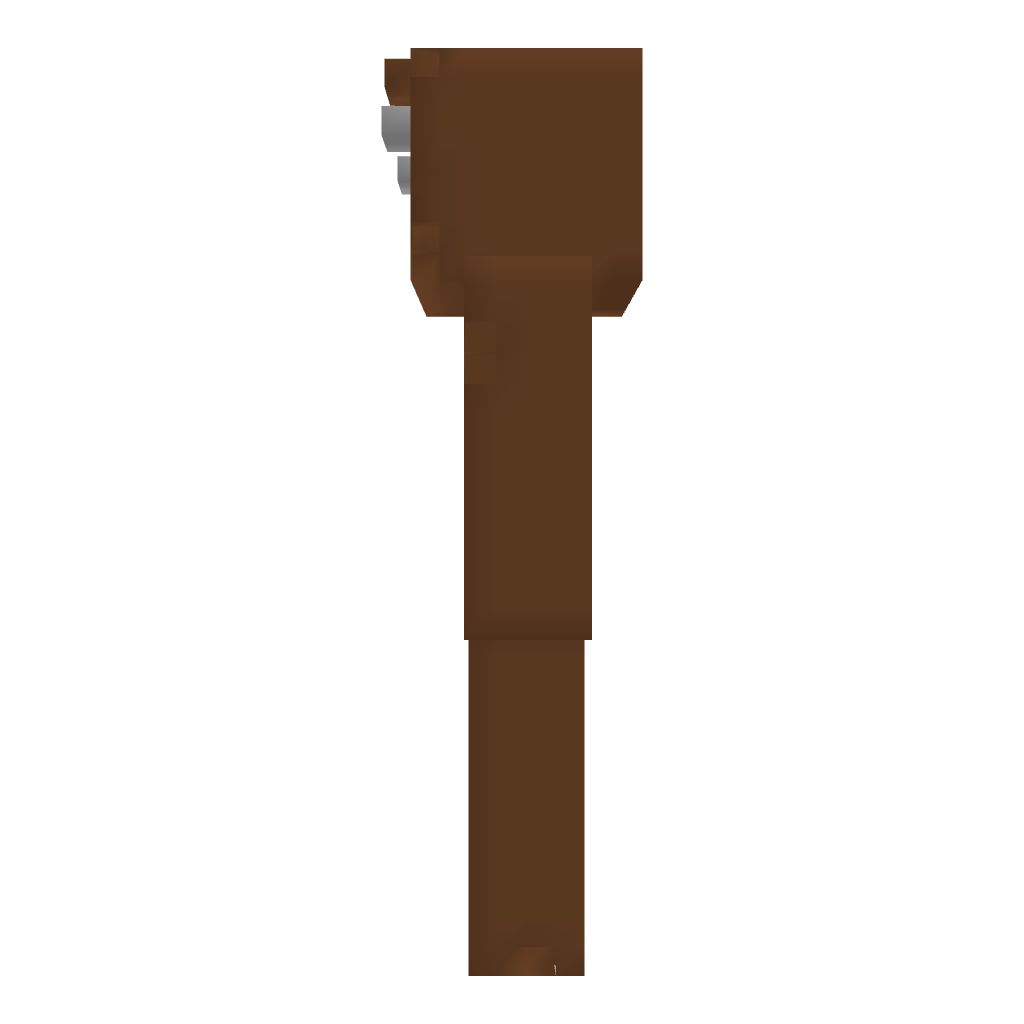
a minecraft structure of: Mr.Bear